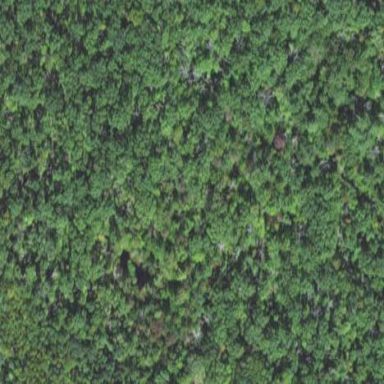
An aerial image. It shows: Mixed woodland area with various types of leaves.